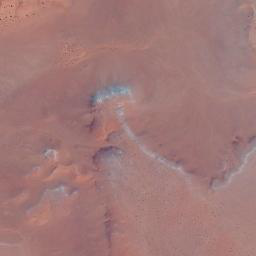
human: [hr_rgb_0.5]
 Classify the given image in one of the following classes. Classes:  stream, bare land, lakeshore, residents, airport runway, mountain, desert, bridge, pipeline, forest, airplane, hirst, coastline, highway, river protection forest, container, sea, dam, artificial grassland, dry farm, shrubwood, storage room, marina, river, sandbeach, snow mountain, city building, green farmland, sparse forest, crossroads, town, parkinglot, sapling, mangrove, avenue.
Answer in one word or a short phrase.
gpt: desert